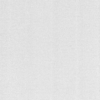
Label: dusty